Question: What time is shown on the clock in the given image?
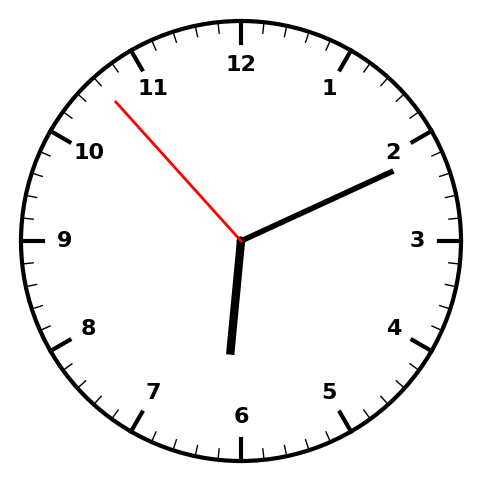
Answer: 06:10:53